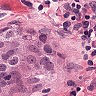
Metastatic tissue present: yes